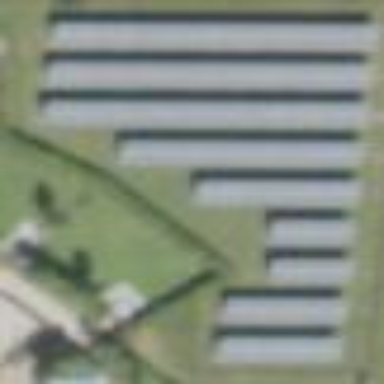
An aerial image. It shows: Solar power plant using photovoltaic technology to generate electricity.